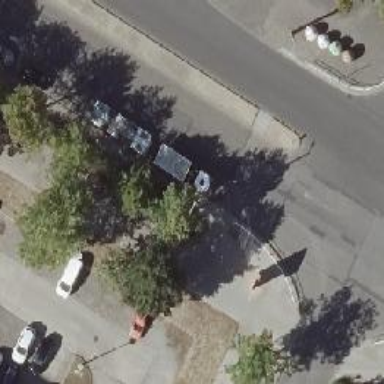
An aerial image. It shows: Uncontrolled crossing with pedestrian island.